Question: I have a question regarding this database design. I am a bit unsure of the difference between identifying and non-identifying relationships in a database leading me to some puzzles in my head.
I have this database design:

I somewhat understand how it works. However, I was wondering what if I create a in the loan table, and use and as normal foreign keys?
Some of my questions are:
What are the advantages or disadvantages of the later approach?
A situation where the initial or later model is better?
Does the initial model enable a friend to borrow a movie more than once?
Any thorough explanation would be much appreciated.
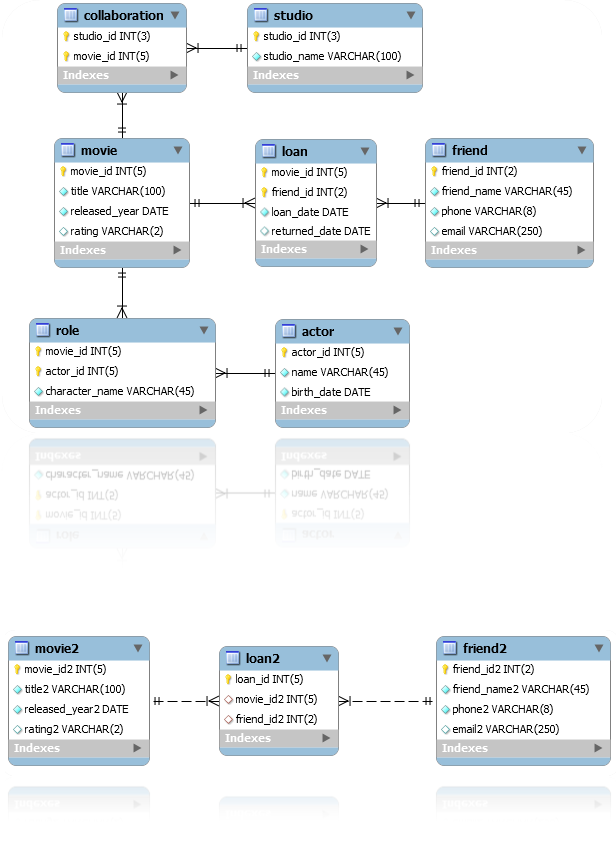
Answer: The way you have all of your many-to-many tables (tables collaboration, loan, role), is called a composite primary key: Where two (or more) columns form a unique value.
When you have a composite pk, a lot of db designers prefer to create a surrogate primary key (like your proposed loan_id). I'm one of them. This post does a good job going through the arguments of why or why not: <URL>.
My relatively simple reason for it, is composite keys tend to grow: Using the loan example, what happens if that movies loaned more than once? Using the composite approach, you would then have to add loan_date to the composite key.
What if you then wanted to track re-loans of some sort? You would then have to have a 2nd table carrying all the composite pk fields from the loan table (original_loan_movie_id, original_loan_friend_id, original_loan_date) just to refer to the original loan...